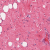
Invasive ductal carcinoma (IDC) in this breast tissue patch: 0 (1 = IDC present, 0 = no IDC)